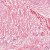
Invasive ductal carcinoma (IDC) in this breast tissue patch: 0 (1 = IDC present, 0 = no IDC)